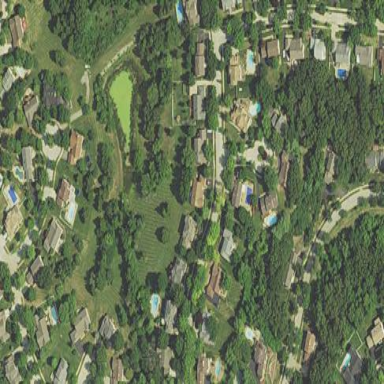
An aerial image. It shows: This residential area consists of single-family homes.